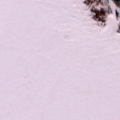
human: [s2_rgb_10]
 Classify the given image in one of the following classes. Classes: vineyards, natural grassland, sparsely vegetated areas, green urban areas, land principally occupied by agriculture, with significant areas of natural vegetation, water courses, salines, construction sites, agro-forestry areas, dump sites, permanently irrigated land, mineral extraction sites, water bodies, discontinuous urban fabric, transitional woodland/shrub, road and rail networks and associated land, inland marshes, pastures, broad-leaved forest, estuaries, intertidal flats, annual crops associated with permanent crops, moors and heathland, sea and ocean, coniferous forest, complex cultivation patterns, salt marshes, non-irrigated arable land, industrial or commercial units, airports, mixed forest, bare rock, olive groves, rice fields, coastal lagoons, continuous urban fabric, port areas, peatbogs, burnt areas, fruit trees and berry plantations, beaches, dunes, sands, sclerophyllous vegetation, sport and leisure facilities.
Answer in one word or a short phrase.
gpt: broad-leaved forest, sea and ocean